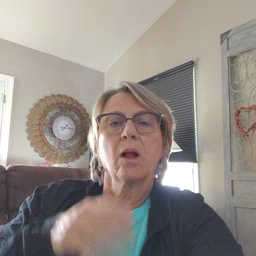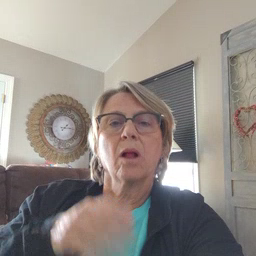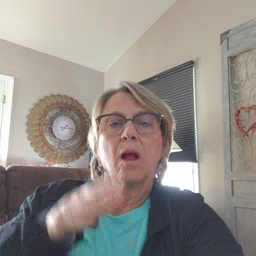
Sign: milk